Question: I would like to change the color of a shared color to a different color, let's say red. So far, I am plotting the German federal state Bavaria and touching Austrian states. I get the data from <URL> -
Germany Level 2 - <URL>
Germany Level 1 - <URL>
Austria Level 2 - <URL>
Austria Level 1 -
<URL>
'''
library("sf")
library("raster")
library("dplyr")
library("spData")
library("spDataLarge")
library("ggplot2")
library("patchwork")
library(tmap) # for static and interactive maps
library(ggpattern)
data_aut <- readRDS("~/plot_at_ger/data/gadm36_AUT_2_sf.rds")
data_ger <- readRDS("~/plot_at_ger/data/gadm36_DEU_2_sf.rds")
data_aut_high <- readRDS("~/plot_at_ger/data/gadm36_AUT_1_sf.rds")
data_aut_high <- data_aut_high[which(data_aut_high$NAME_1=='Salzburg' | data_aut_high$NAME_1=='Oberosterreich' | data_aut_high$NAME_1=='Tirol' | data_aut_high$NAME_1=='Vorarlberg'), ]
data_ger_high <- readRDS("~/plot_at_ger/data/gadm36_DEU_1_sf.rds")
data_ger_high <- data_ger_high[which(data_ger_high$NAME_1=='Bayern'), ]
ggplot() +
geom_sf(data = ger_selected_data_bavaria, fill = NA) +
geom_sf(data = aut_selected_data_rel, fill = NA) +
geom_sf(data = data_aut_high, fill = NA, size = 1, color = "grey35") +
geom_sf(data = data_ger_high, fill = NA, size = 1, color = "black")
'''
This produces the following figure:

Is there a way to change the color of the shared border?
Thanks!
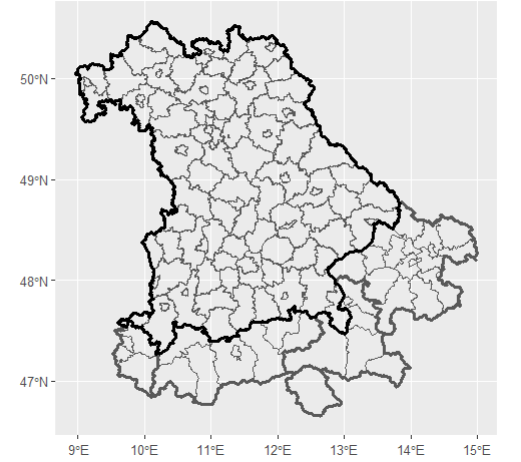
Answer: Drawing a shared border is kind of tricky in context of '{sf}' > 1.0, as it uses the s2 dependency for spherical operations, and the s2 library introduced a new concept of semi-closed polygons (which was not there in the GEOS years).
See <URL> for more information.
Anyhow, consider this piece of code, built on '{giscoR}' package to access EU NUTS regions, and 'sf::st_intersection()' to find the shared border. Note the use of 'model = "closed"' (i.e. all polygons contain their entire boundaries) which may not be immediately obvious, and is necessary for the code to work as intended.
'''
library(dplyr)
library(ggplot2)
library(giscoR)
library(sf)
bavaria <- gisco_get_nuts(country = "DE",
nuts_level = "1") %>%
filter(NUTS_NAME == "BAYERN")
austria <- gisco_get_nuts(country = "AT",
nuts_level = "2")
shared_border <- st_intersection(bavaria,
austria,
model = "closed") # this line is important!
ggplot() +
geom_sf(data = bavaria, fill = NA, color = "gray40") +
geom_sf(data = austria, fill = NA, color = "gray40") +
geom_sf(data = shared_border, fill = NA, color = "red")
'''
<URL>